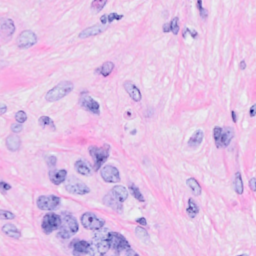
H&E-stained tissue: Breast